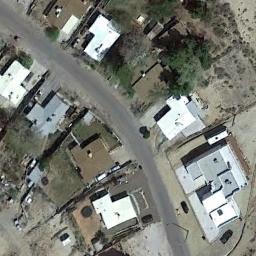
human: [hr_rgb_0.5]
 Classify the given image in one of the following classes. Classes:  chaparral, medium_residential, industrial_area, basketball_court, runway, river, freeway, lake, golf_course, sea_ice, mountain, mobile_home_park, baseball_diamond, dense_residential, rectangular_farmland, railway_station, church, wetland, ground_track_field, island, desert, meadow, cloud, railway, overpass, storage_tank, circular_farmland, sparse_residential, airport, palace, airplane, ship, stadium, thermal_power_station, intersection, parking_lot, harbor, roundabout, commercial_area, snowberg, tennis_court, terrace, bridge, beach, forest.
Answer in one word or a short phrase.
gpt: medium_residential